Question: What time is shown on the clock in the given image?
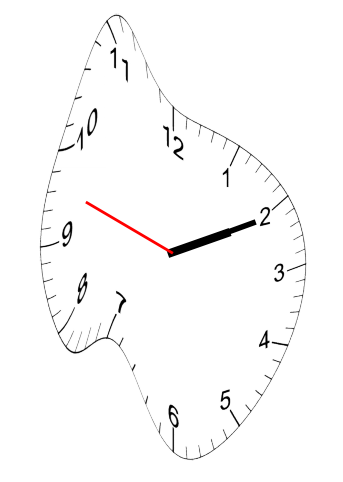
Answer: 02:10:48